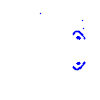
Particle: proton